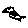
Label: bird